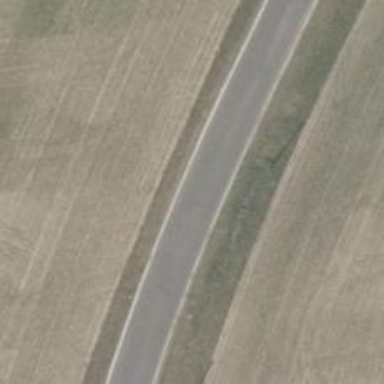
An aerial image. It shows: Tertiary road with asphalt surface.